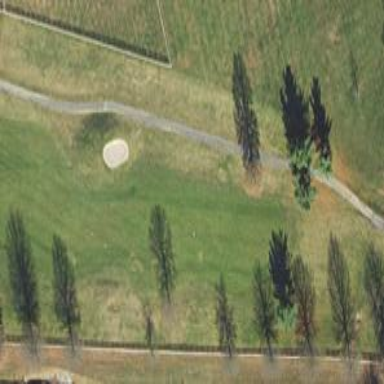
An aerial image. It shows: Grassy golf fairway.